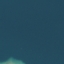
Label: SeaLake